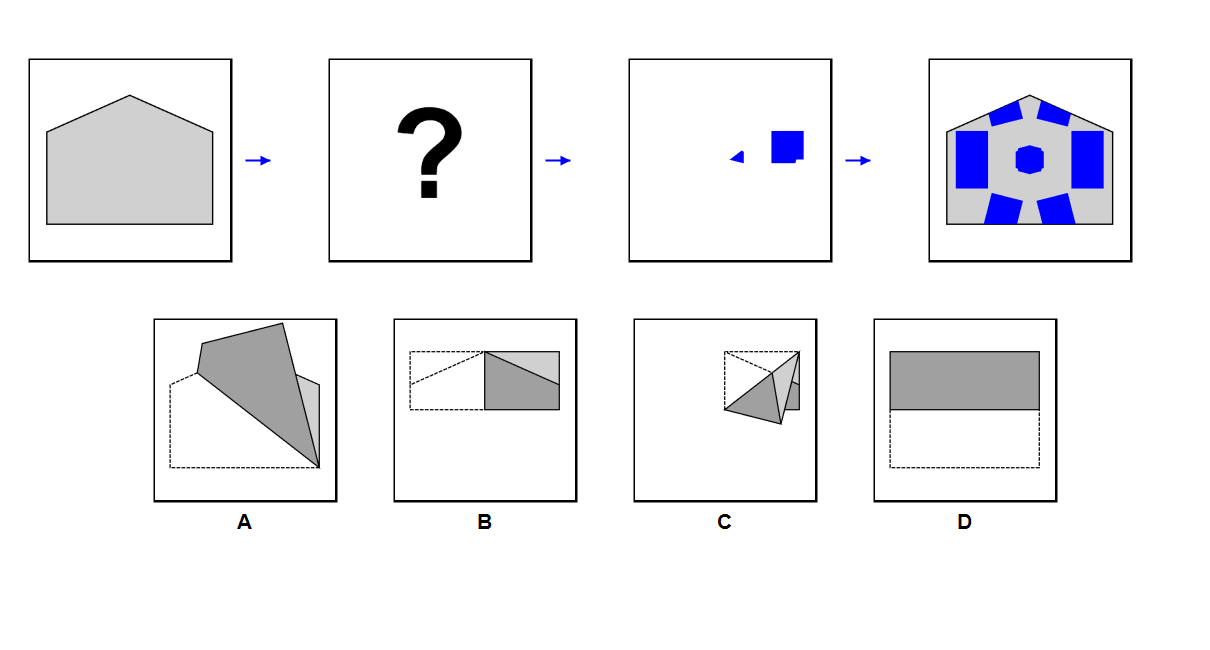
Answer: A